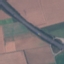
Land use / land cover: Highway